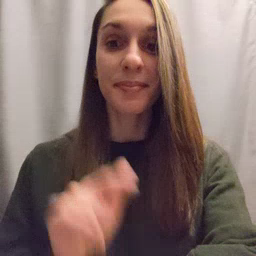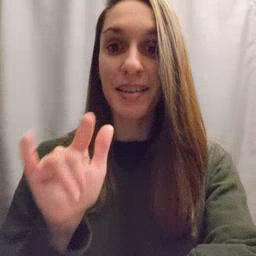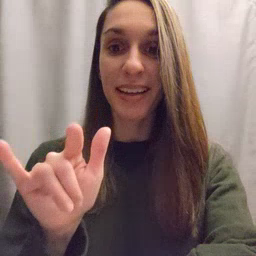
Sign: airplane